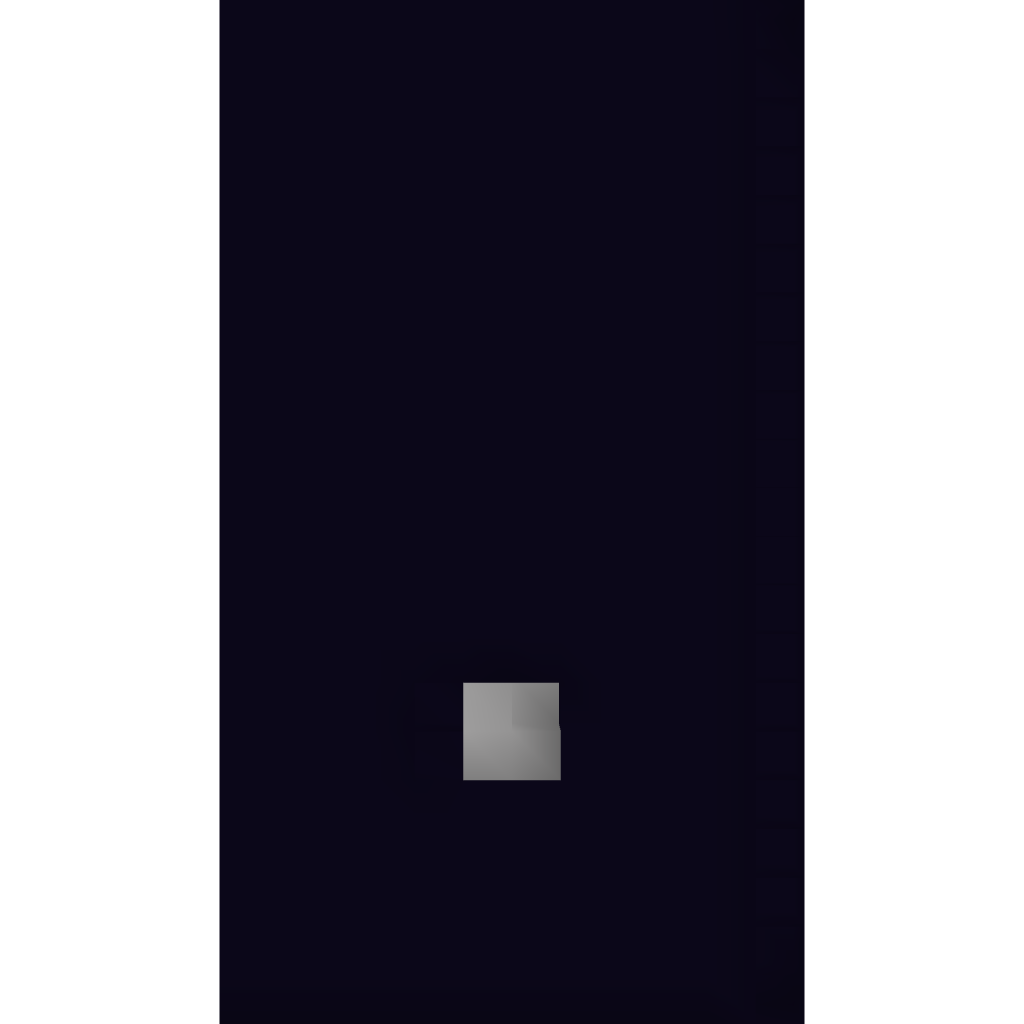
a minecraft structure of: WitchHouse